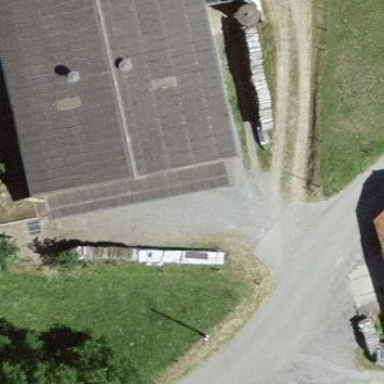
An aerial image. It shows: Rural barn.